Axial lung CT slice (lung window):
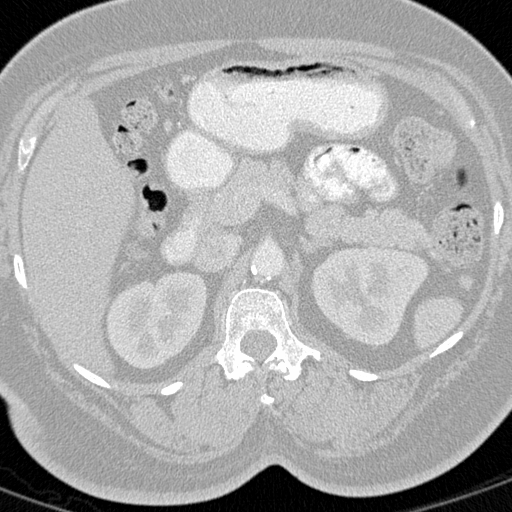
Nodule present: no